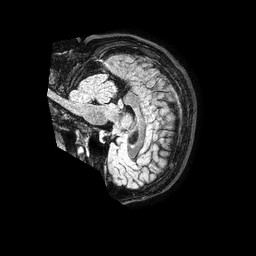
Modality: FLAIR
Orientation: sagittal
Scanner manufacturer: philips
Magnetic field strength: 1.5 T
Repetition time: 4.8 s
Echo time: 0.3 s